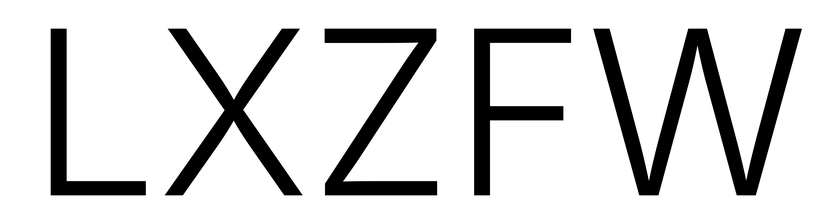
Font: Inter_Light